Interaction volume radius: 5 \u00c5
Interaction volume height: 25 \u00c5
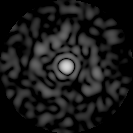
Disorder parameter: 0.7939